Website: apple
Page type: customer-info-address
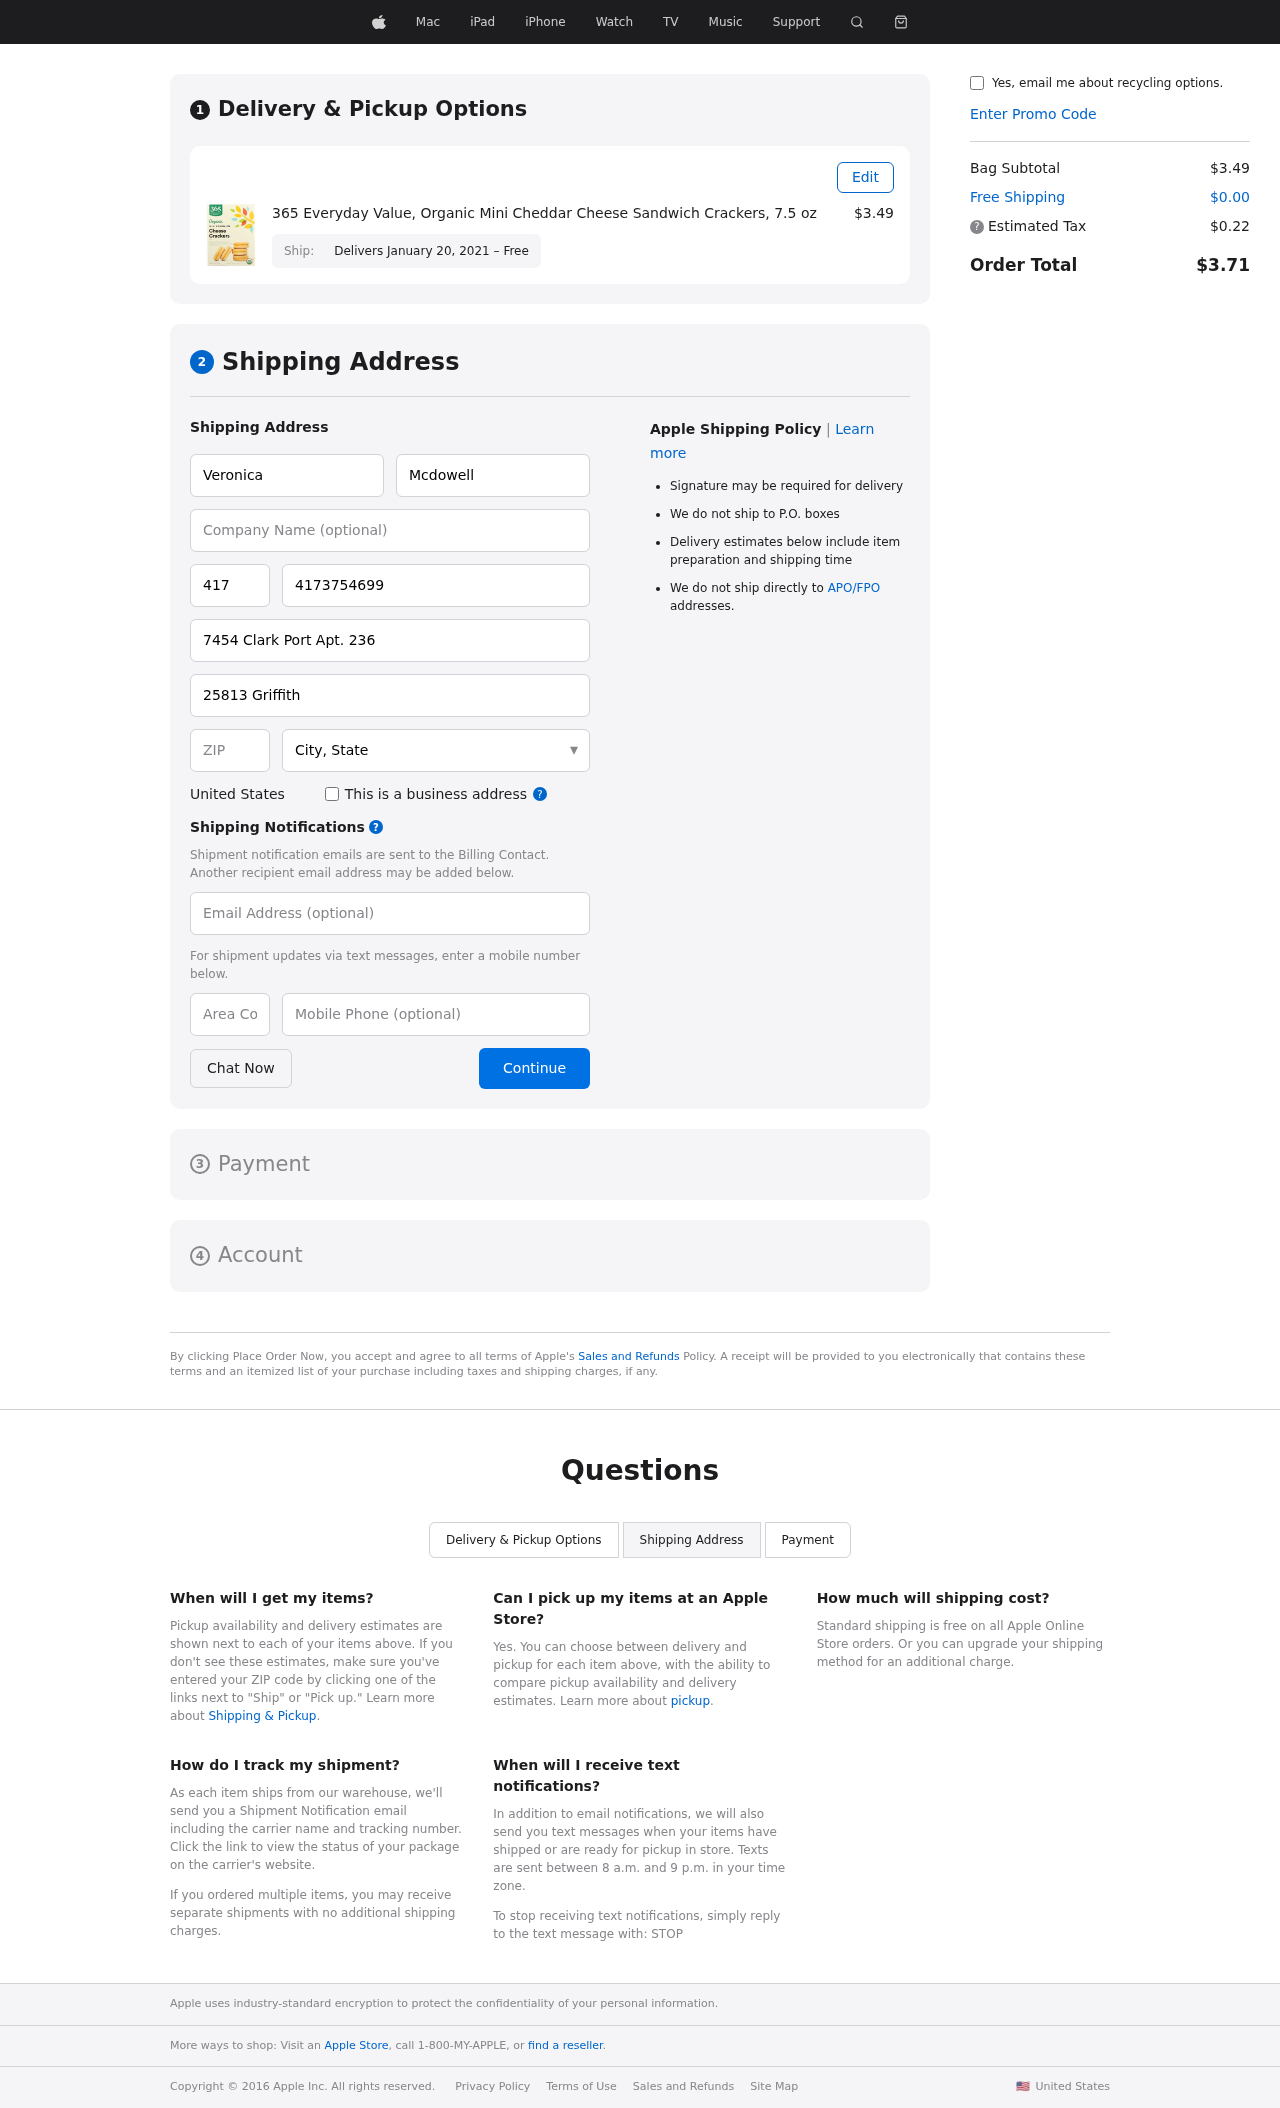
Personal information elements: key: PII_CITY_STATE
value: Kirbyfurt, LA
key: PII_COUNTRY
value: United States
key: PII_EMAIL
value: veronica_mcdowell@yahoo.com
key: PII_FIRSTNAME
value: Veronica
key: PII_LASTNAME
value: Mcdowell
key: PII_PHONE
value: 4173754699
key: PII_PHONE_AREA
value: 417
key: PII_POSTCODE
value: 39383
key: PII_STREET
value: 7454 Clark Port Apt. 236
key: PII_STREET2
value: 25813 Griffith Knolls
Product elements: key: PRODUCT1_NAME
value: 365 Everyday Value, Organic Mini Cheddar Cheese Sandwich Crackers, 7.5 oz
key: PRODUCT1_PRICE
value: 3.49
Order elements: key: ORDER_DELIVERY_DATE
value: Delivers January 20, 2021 – Free
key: ORDER_SUBTOTAL
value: $3.49
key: ORDER_SHIPPING_COST
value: $0.00
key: ORDER_TAX
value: $0.22
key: ORDER_TOTAL
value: $3.71